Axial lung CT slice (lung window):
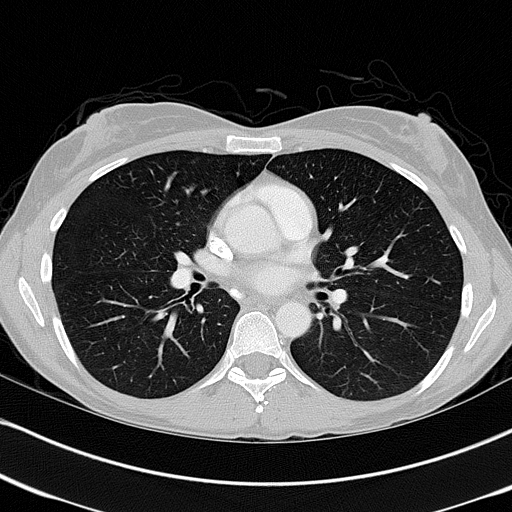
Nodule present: no